Question: I have a stacked bootstrap progress bar:

The code to produce this is (in Angular.io, although this is a CSS question):
'''
<div class="progress">
<div class="progress-bar progress-bar-success"
[ngStyle]="{width:4/16 | percent:'1.0-1'}">
<span>4</span>
</div>
<div class="progress-bar progress-bar-blue"
[ngStyle]="{width:10/16 | percent:'1.0-1'}">
<span>10</span>
</div>
<span>2</span>
</div>
'''
I'd like the "2" (i.e. the number remaining) to appear central in the remaining space (the area that's grey on the right of the progress bar). It's currently on the left of where I want it to appear. Is there any way to achieve this using CSS?
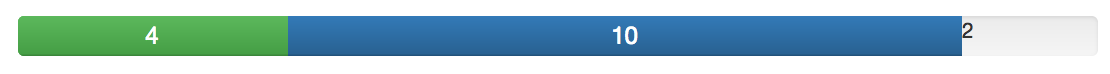
Answer: See my fiddle <URL> Here I have assumed that width on the right will be constant and so added 'width:20%'.